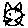
Label: cat